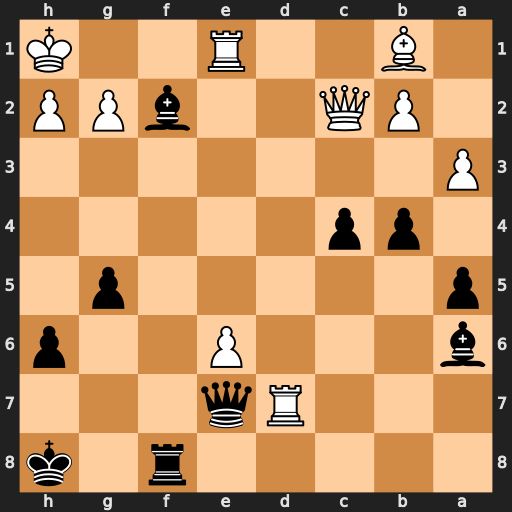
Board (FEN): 5r1k/3Rq3/b3P2p/p5p1/1pp5/P7/1PQ2bPP/1B2R2K
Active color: b
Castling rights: -
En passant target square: -
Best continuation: Bxe1 Qe2 Qf6 Rf7 Rxf7